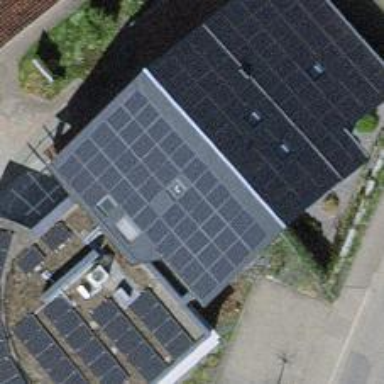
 consisting of solar photovoltaic panels."